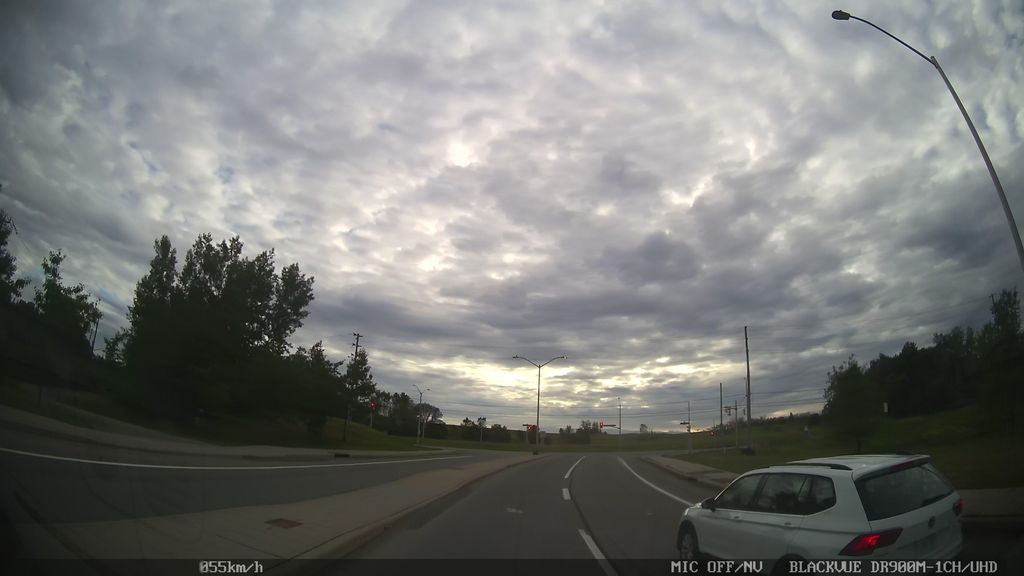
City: ottawa-gatineau